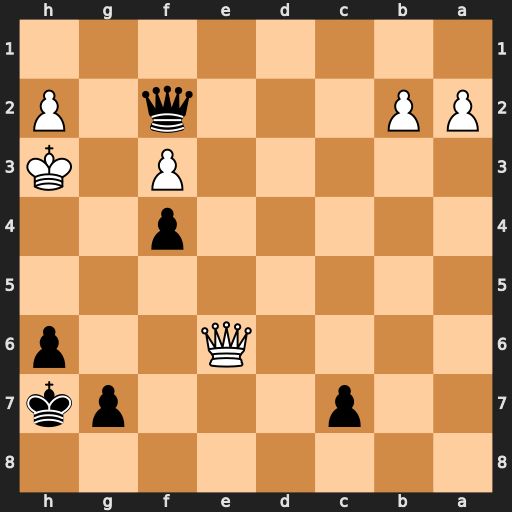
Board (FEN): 8/2p3pk/4Q2p/8/5p2/5P1K/PP3q1P/8
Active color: b
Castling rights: -
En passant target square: -
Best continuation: Qxf3+ Kh4 g5#